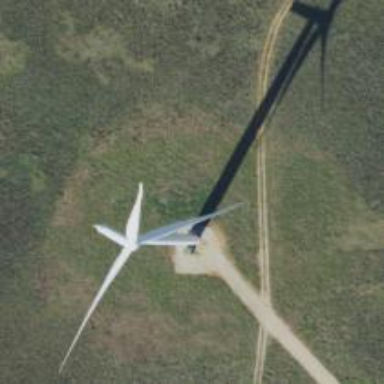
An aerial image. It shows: Wind turbine generator that utilizes wind as its source for generating electricity. It is of the horizontal axis type.